Question: I am trying to link my Github account to my Namecheap account so I can use a custom domain for my Github page, but when I try to login this happens:

A few notes that might be handy:
- - -
Any help would be much appreciated!
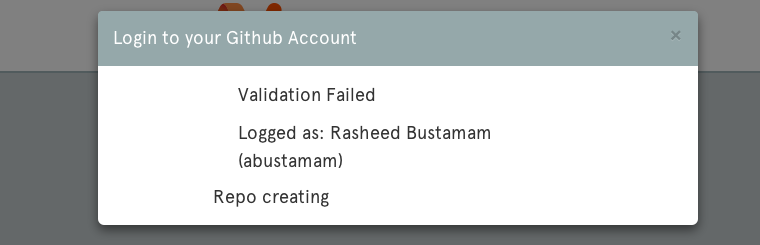
Answer: I chatted with the helpdesk and he said that you have to create the cname record pointing to your github account manually.
<URL>